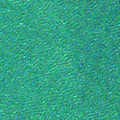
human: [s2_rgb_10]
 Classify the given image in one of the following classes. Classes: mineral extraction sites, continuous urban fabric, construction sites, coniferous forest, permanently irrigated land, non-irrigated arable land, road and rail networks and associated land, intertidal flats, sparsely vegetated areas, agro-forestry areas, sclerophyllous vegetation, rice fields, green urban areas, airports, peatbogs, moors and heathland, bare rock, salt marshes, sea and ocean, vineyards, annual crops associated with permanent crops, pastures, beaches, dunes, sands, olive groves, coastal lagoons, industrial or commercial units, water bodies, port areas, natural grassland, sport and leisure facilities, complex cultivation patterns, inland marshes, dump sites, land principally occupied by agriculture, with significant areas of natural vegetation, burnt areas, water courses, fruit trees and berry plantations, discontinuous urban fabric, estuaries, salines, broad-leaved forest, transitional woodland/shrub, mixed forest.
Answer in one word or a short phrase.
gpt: sea and ocean